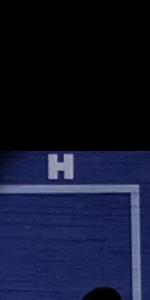
Label: Empty